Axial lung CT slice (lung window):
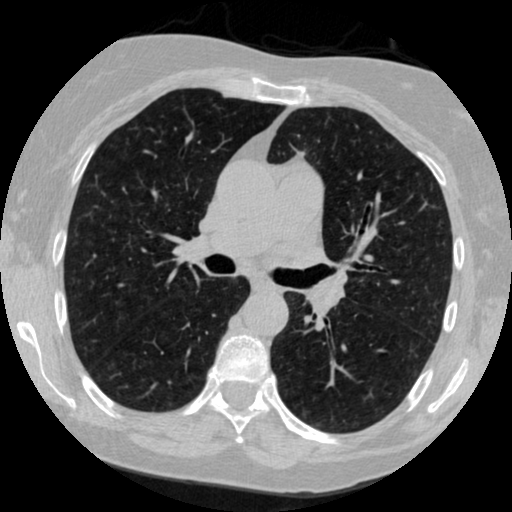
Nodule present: no